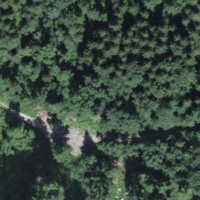
EUNIS habitat code: 44
Species observed at this site:
Angelica sylvestris